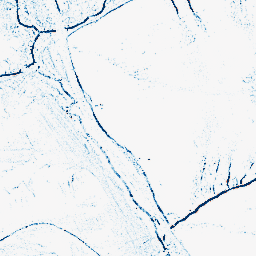
Category: morphological
Decomposition family: morphological_square
Decomposition parameters: operation: closing
size: 3
Upsampling method: bicubic_16x
Upsampling parameters: scale: 16
Upsampling scale: 16